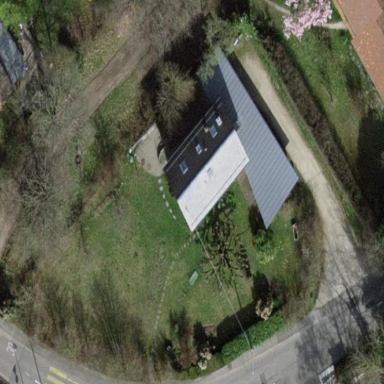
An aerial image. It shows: Garden enclosed by fence.